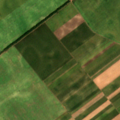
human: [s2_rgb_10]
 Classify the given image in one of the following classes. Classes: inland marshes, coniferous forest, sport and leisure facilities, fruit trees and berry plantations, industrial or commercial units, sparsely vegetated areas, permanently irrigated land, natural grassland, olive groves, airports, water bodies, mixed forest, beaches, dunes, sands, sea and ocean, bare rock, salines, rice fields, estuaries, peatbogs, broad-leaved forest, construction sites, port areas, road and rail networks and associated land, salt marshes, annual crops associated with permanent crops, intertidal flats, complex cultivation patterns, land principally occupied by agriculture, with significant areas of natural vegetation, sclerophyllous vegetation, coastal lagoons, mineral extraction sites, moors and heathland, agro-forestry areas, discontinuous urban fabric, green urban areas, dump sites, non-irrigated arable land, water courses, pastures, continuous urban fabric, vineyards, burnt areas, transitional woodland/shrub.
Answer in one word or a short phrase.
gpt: non-irrigated arable land